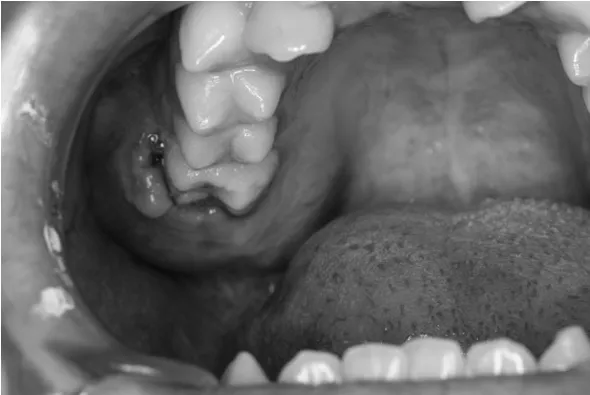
Clinical examination. Intraoral image revealing a mass with an elastic, hard, well-defined swelling and a smooth surface in the right maxillary molar region. The lesion measured 31x25x15 mm in size.
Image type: medical_photograph (other_medical_photograph)